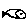
Label: fish